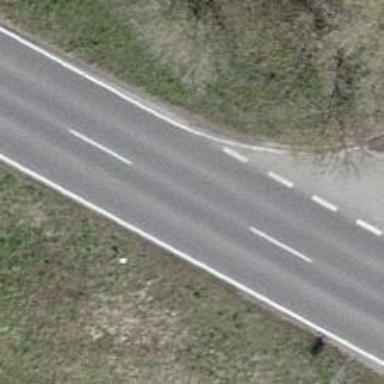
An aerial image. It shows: Primary road with asphalt surface.